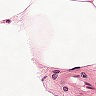
Metastatic tissue present: no